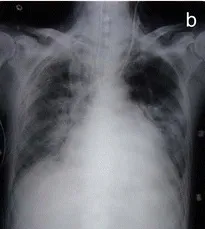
At weaning from ECMO.
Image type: radiology (x_ray)